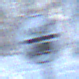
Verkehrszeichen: EndeMautpflicht
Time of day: MorningAfternoon
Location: Outdoor (Nature)
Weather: Clear
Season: Winter
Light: Natural